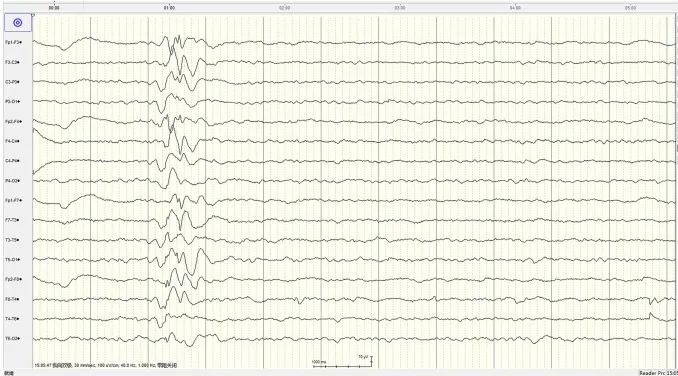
The video EEG characteristics at the first admission and 1-month follow-up of this patient. (A) Showed typical spine and slow wave distribution (00:15:07), mainly in area of Fp2-F4 and Fp2-F8, and conducted to Fp1-F3 at 222 m, and no clinical onset of the patient was observed (at admission) (Montage:Bipolar longitudinal connection, TR:30 mm/s, Sensitivity:100 muV/cm, HF:40 Hz, LF:1.0 Hz).
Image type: electrography (eeg)